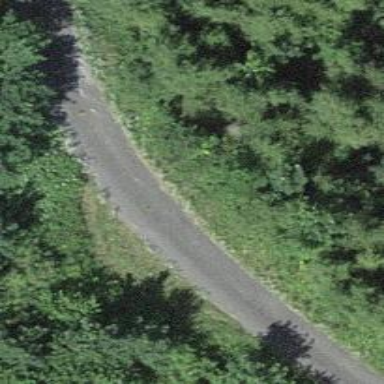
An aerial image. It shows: Well-maintained track road with grade 1 tracktype.